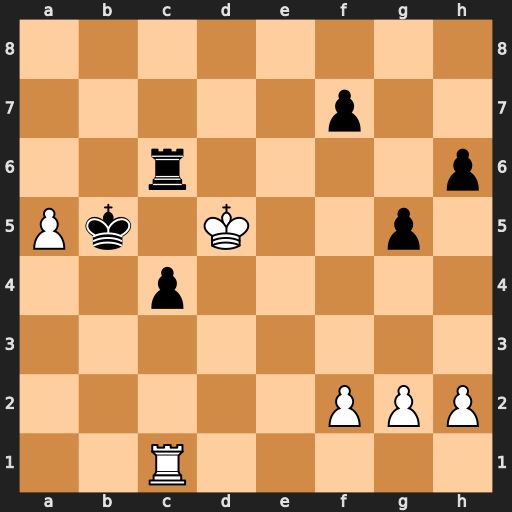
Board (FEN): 8/5p2/2r4p/Pk1K2p1/2p5/8/5PPP/2R5
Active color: w
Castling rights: -
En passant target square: -
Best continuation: Rb1+ Ka6 Kxc6